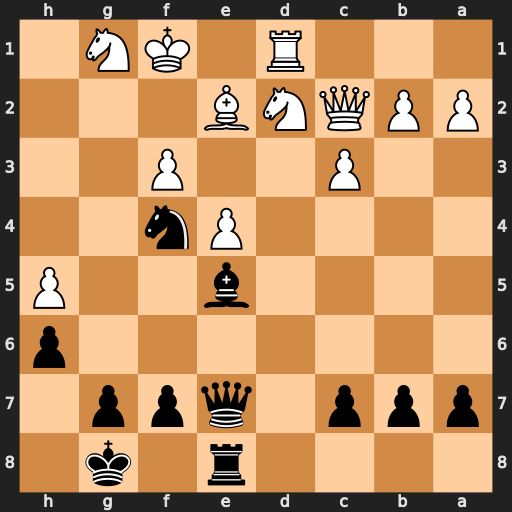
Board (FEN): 4r1k1/ppp1qpp1/7p/4b2P/4Pn2/2P2P2/PPQNB3/3R1KN1
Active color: b
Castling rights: -
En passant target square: -
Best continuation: Qg5 Nc4 Qg2+